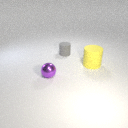
small purple metal sphere in front of small gray rubber cylinder